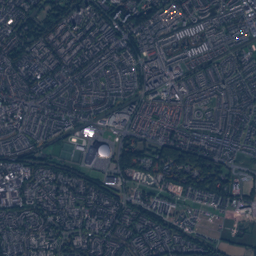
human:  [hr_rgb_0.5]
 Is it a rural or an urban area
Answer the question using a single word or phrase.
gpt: urban

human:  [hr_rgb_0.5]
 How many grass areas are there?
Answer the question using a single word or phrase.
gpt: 345

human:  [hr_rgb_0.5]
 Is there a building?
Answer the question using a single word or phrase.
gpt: yes

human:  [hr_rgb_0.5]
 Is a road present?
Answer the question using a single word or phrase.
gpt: yes

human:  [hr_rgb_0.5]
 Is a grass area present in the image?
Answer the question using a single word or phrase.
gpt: yes

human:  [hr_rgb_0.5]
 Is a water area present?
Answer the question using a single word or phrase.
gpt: yes

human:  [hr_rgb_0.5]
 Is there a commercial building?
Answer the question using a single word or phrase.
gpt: yes

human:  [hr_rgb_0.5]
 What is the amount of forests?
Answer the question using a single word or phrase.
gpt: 200

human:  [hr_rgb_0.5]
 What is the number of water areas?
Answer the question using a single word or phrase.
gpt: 76

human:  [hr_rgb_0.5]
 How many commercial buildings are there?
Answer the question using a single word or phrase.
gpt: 177

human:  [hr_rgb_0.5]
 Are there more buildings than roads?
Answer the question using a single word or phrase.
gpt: yes

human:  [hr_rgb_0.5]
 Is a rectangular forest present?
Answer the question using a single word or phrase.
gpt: yes

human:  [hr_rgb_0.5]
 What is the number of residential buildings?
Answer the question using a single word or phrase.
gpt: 16175

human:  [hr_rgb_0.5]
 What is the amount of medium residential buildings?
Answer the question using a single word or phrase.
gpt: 35

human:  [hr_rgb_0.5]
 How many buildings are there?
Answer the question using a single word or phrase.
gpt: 16640

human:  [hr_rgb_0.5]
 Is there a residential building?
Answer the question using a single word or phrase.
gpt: yes

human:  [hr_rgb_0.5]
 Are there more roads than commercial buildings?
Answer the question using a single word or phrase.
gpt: yes

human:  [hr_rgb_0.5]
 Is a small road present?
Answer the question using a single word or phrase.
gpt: yes

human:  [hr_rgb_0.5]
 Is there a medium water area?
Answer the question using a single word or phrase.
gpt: yes

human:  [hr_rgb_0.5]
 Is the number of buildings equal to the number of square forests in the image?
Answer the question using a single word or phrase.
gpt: no

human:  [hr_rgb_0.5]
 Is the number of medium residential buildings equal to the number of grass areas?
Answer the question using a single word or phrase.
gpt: no

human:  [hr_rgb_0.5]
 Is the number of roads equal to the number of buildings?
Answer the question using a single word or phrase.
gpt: no

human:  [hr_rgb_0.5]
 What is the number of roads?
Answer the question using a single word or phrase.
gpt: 2075

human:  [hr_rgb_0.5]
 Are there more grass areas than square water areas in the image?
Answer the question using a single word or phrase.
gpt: yes

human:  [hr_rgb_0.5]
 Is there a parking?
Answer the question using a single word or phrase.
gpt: yes

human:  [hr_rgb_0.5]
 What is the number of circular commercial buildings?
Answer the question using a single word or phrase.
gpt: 0

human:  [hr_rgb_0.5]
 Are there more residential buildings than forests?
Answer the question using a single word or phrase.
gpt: yes

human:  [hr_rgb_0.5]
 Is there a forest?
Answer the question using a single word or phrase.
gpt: yes

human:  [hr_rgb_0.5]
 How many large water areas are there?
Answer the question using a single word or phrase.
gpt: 19

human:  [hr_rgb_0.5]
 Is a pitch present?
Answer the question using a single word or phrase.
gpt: yes

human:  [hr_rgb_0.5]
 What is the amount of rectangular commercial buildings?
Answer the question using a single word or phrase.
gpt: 56

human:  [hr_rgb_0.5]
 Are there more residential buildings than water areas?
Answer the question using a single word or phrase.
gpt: yes

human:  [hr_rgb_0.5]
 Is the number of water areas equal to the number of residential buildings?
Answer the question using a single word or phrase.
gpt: no

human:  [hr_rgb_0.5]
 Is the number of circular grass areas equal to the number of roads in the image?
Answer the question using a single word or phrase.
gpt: no

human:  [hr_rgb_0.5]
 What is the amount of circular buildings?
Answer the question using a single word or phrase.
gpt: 0

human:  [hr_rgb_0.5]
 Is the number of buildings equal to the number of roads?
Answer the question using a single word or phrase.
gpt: no

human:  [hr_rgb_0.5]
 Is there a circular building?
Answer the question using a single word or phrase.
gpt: no

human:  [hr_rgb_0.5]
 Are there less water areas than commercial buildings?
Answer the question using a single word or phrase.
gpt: yes

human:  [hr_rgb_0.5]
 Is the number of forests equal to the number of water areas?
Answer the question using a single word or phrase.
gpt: no

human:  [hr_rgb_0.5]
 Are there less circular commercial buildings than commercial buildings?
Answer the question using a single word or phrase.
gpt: yes

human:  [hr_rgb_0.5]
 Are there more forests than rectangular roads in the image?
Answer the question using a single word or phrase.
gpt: yes

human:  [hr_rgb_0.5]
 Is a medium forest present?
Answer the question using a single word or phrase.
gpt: yes

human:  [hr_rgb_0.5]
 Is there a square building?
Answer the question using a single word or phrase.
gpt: no

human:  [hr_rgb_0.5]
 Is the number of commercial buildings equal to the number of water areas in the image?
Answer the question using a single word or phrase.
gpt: no

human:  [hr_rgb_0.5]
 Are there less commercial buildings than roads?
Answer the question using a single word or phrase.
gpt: yes

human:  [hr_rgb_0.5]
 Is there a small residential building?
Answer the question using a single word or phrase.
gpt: yes

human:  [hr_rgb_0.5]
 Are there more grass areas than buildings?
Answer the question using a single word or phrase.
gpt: no

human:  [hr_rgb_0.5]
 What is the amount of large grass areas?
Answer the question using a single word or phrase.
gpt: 69

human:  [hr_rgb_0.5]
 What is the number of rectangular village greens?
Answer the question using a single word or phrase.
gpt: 12

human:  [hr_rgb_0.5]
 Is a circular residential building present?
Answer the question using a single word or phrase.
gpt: no

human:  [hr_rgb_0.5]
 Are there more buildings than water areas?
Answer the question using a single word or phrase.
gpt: yes

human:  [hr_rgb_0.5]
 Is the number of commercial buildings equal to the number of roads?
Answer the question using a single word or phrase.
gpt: no

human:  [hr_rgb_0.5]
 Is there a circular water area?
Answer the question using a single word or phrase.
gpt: yes

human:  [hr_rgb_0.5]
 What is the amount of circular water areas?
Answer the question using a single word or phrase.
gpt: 1

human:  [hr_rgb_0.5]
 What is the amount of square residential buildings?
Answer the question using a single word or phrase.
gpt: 0

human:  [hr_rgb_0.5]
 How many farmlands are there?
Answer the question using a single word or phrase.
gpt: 5

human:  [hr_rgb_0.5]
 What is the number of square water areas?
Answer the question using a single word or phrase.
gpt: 1

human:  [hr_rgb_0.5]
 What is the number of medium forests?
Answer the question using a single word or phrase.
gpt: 76

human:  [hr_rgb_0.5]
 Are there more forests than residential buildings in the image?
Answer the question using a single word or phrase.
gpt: no

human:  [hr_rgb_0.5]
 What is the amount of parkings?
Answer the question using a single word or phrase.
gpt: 37

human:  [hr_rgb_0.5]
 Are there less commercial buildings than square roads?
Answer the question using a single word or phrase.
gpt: no

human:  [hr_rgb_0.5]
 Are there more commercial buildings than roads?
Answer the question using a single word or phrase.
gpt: no

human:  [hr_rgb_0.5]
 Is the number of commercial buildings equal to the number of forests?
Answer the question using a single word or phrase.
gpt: no

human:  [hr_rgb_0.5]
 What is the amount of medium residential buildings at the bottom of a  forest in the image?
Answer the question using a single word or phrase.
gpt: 33